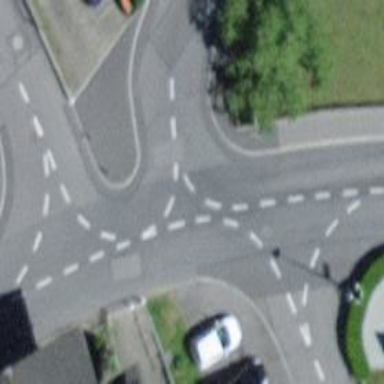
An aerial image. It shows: Kerb serving as barrier.